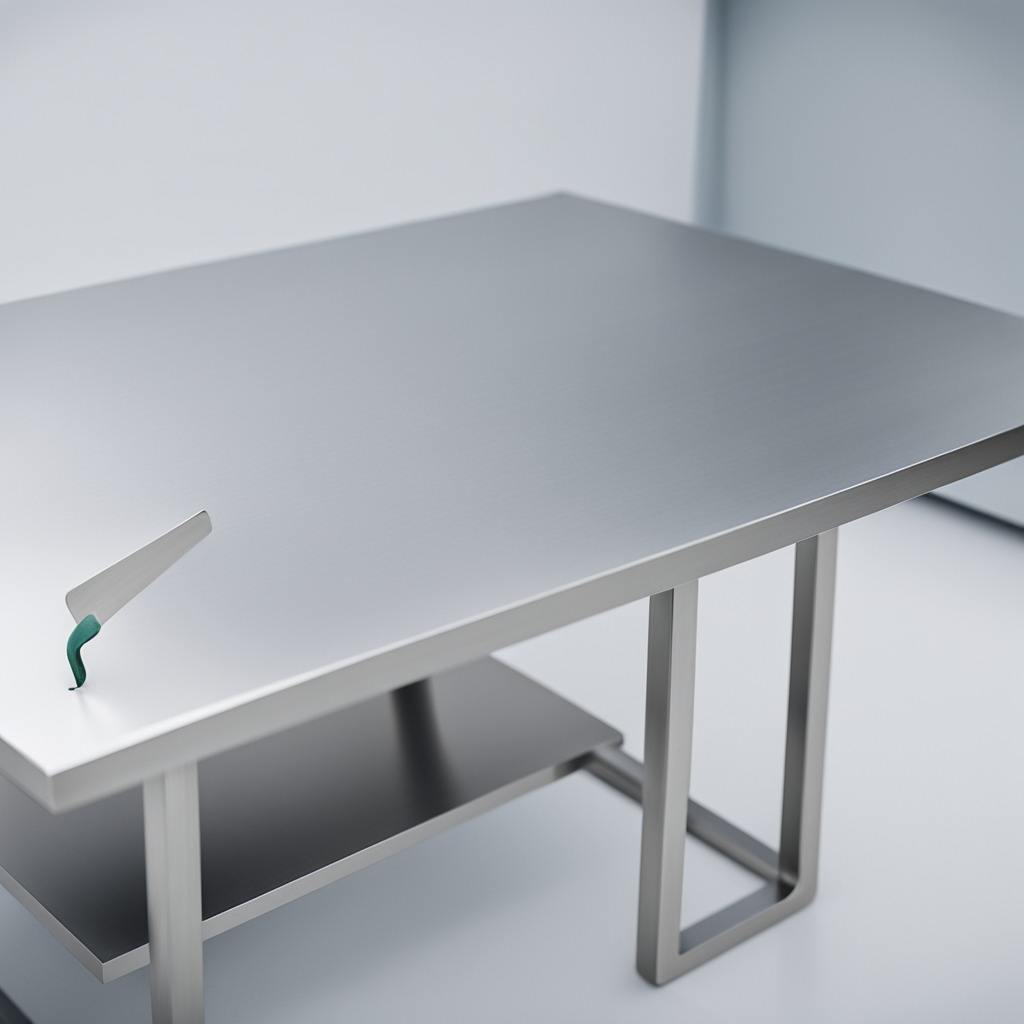
A handheld metal saw is lying on a stainless steel table in a high-end prototyping lab.